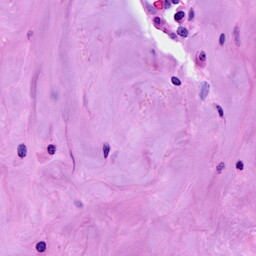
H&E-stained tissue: Breast